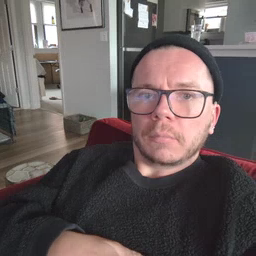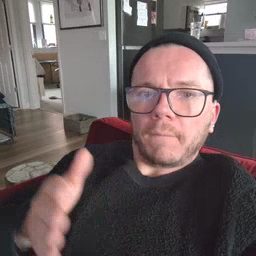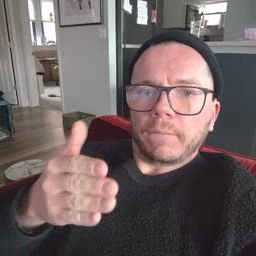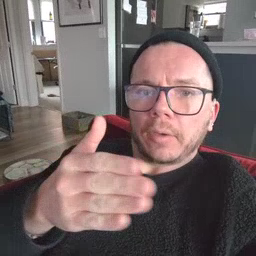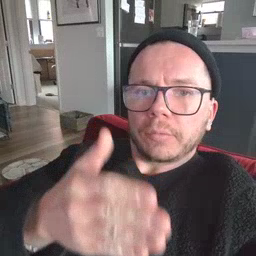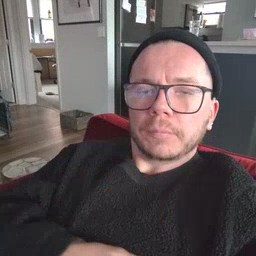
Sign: fish